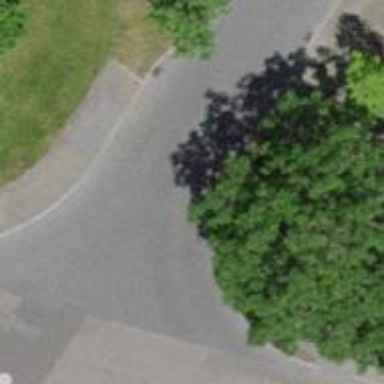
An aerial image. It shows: Uncontrolled crossing on the road.